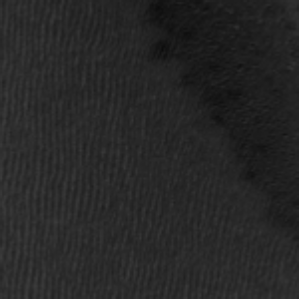
Label: frost